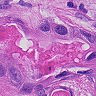
Metastatic tissue present: yes